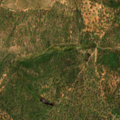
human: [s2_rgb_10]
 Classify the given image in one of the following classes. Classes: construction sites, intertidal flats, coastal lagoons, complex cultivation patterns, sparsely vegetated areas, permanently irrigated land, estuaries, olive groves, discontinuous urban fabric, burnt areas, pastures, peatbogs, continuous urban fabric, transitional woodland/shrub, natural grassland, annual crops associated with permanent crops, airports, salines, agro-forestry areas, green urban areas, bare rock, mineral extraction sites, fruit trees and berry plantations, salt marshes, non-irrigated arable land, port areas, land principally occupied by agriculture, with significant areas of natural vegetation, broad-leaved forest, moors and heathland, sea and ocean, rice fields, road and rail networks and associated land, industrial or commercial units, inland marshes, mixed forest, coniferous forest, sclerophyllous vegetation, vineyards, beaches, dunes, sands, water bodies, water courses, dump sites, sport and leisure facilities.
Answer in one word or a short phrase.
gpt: agro-forestry areas, broad-leaved forest, transitional woodland/shrub